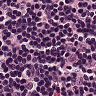
Metastatic tissue present: no